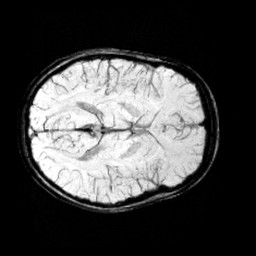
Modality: minIP
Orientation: axial
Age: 11
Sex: female
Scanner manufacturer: siemens
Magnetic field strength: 3 T
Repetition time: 0.027 s
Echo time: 0.02 s